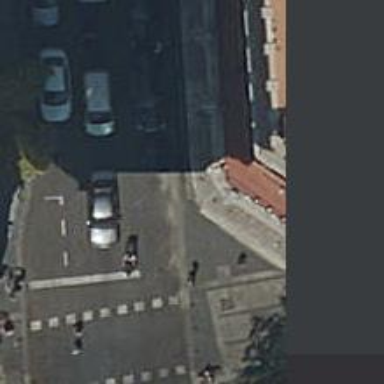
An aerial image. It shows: Motorcycle parking area.